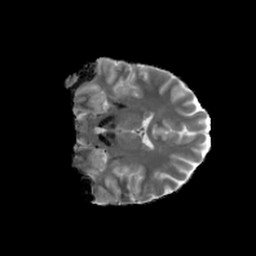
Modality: MD
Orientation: coronal
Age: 26
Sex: female
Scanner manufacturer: siemens
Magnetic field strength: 6.98 T
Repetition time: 7.776 s
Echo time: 0.076 s